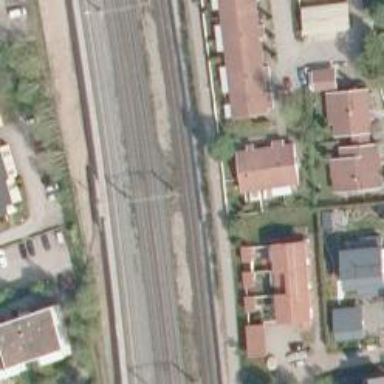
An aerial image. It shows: Railway track with continuous electrified contact line.